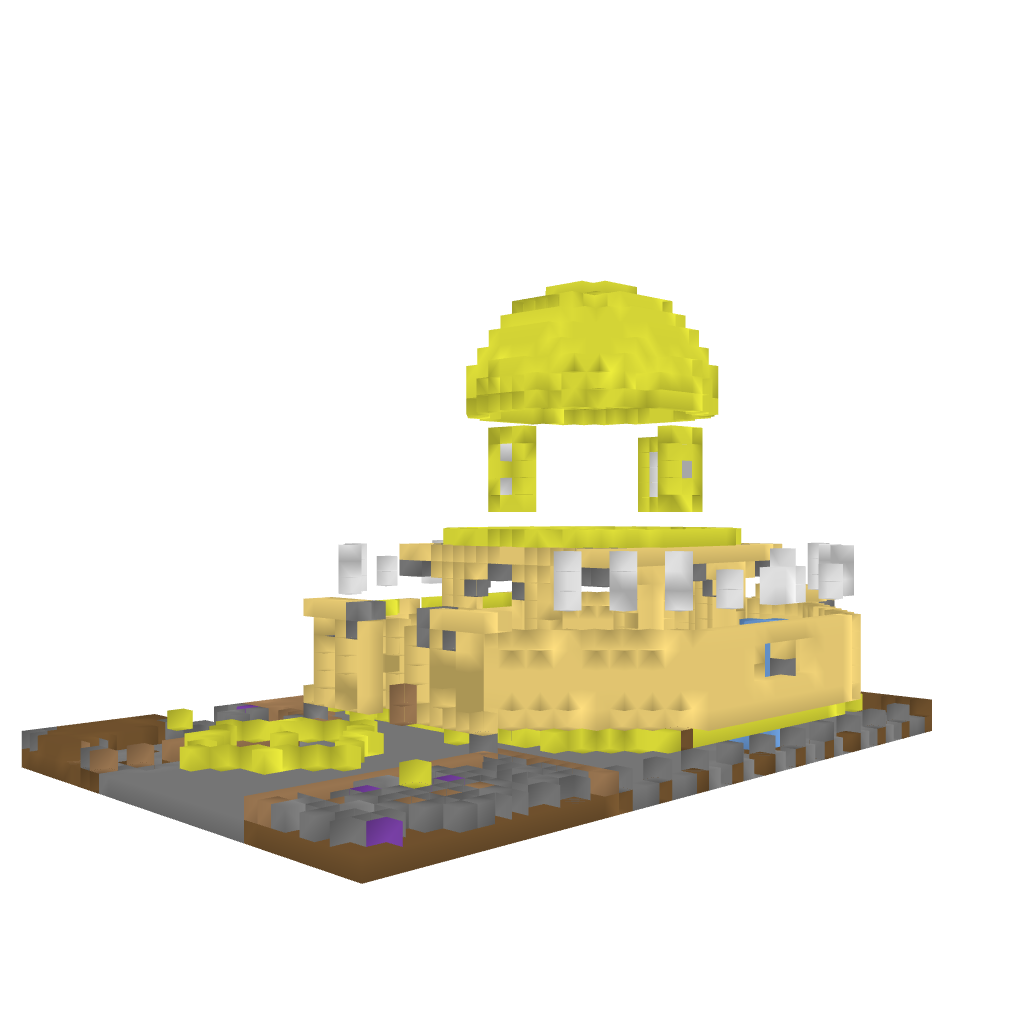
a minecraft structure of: Dome of the Rock bad low quality